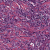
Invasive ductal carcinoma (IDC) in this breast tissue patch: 1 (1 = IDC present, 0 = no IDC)